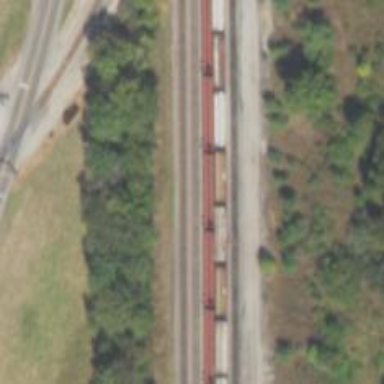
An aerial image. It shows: Junction on the railway.